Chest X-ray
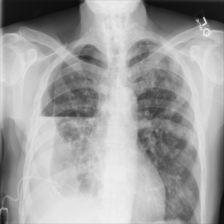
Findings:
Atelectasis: negative
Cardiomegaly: negative
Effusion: positive
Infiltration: negative
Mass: negative
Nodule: negative
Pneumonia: negative
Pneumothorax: positive
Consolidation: negative
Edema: negative
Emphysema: negative
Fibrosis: negative
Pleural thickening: negative
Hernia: negative